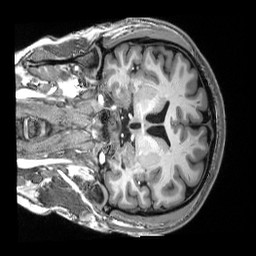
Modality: T1w
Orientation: coronal